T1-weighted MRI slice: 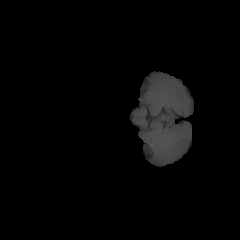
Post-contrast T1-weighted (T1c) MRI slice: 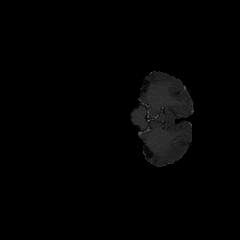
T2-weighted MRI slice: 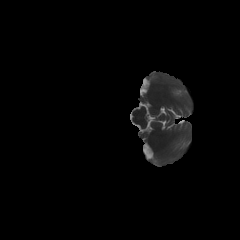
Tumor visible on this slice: no